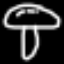
Label: mushroom